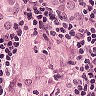
Metastatic tissue present: yes